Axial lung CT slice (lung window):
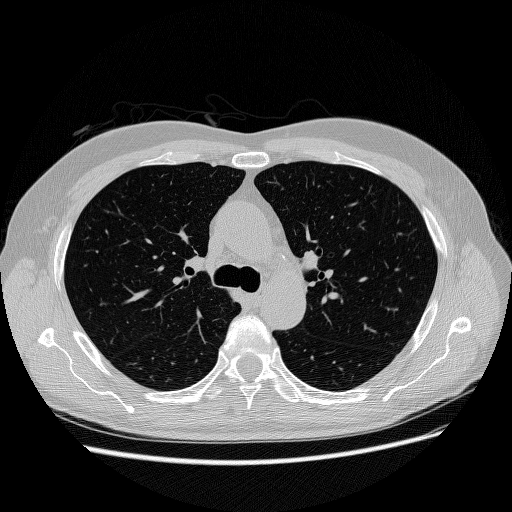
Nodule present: no